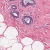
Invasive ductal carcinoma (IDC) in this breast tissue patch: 0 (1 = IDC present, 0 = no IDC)